Question: I need your advice. I fetch data from database to table: ID, Name.
In table are Actions: Delete, Enable, Block. When action Delete
is selected, I would like, that respectively record will be deleted.
However, my script does not work and always delete last record, even I select
another record. I think problem is, that select name and hidden input
name is similar for all records. But I can not find way, how to create
them with different names.
Any advice is welcome.
HTML:
'''
<form method='post'>
<table border='1'>
<tr>
<th> ID </th>
<th> Name </th>
<th> Action </th>
</tr>
'''
Code:
'''
$db = new PDO('mysql:host=localhost;dbname=****;charset=utf8', '**', '**');
$query = $db->query("SELECT ID,statusas,login,vardas,email FROM users");
while($row = $query->fetch(PDO::FETCH_BOTH)) {
echo "<tr><input type='hidden' name='id' value='".$row[0]."'>";
echo "<td>".$row[0]."</td>";
//echo "<td>".$row[1]."</td>";
echo "<td>".$row[2]."</td>";
//echo "<td>".$row[3]."</td>";
// echo "<td>".$row[4]."</td>";
echo "<td><select name='action'>
<option value='choose'>Choose..</option>
<option value='delete'> Delete </option>
<option value='enable'> Enable </option>
<option value='block'> Block</option>
</select></td>";
echo "</tr>";
}
echo "<br><input type='submit' name='submit'></table></form>";
if($_POST['submit']) {
if ($_POST['action']== 'delete') {
echo $_POST['id']; // delete query, but now I am just checking if I get a proper ID.
}
}
else {
echo "bad";
}
'''

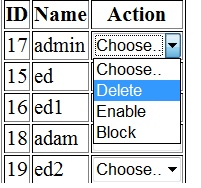
Answer: You are using the same 'name' attribute on every row in the form, so they are being overridden and it's using the last one.
What you could do is either wrap every row in its own form, or you could do something like this, and have only 1 submit button to execute the action on every row:
'''
// remove hidden id element
...
echo "<td><select name='action[" . $row[0] . "]'>"
...
// remove submit button in the loop, but add it after the while loop
...
if (isset($_POST['action']))
{
foreach ($_POST['action'] as $id => $action)
{
if ($action !== 'choose')
{
// do action on the id;
echo $id . " -> " . $action . "<br>";
}
}
}
'''